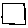
Label: square